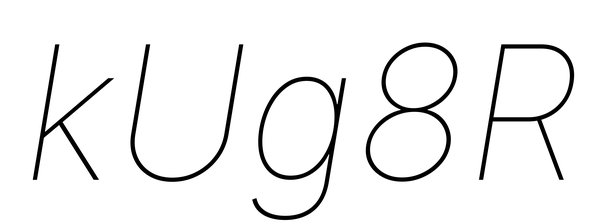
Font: Inter-Italic_Thin_Italic